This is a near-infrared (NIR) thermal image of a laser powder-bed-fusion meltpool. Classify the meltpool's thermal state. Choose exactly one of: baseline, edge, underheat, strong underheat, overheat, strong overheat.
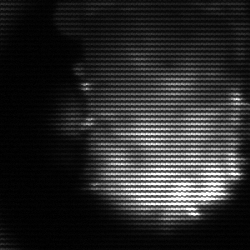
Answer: baseline